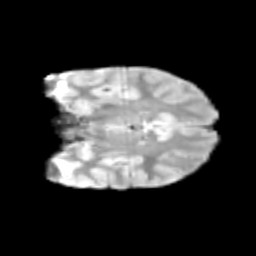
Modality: T2w
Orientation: coronal
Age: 9
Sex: female
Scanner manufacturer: siemens
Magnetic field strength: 3 T
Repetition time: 3.8 s
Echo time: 0.07 s